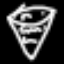
Label: diamond